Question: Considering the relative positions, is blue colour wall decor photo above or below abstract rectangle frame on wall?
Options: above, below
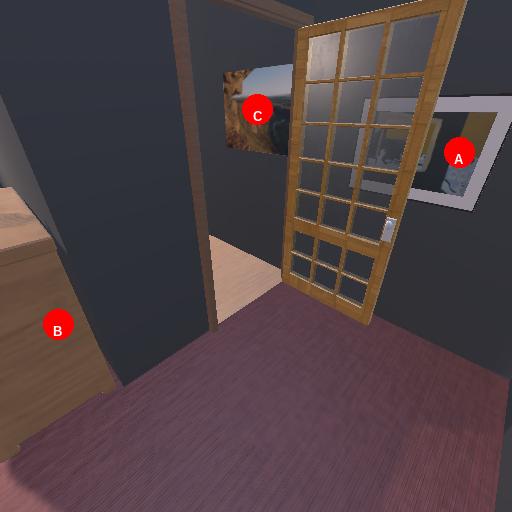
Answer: above